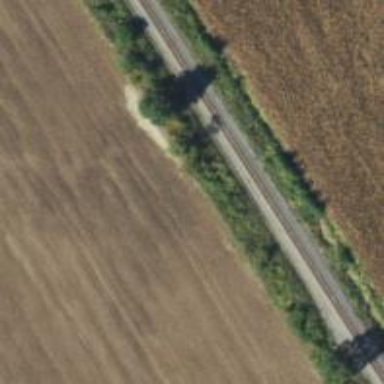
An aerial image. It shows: Railway track.